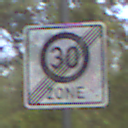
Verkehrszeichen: EndeZone30
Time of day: MorningAfternoon
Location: Outdoor (Urban)
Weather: PartlyCloudy
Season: NotSpecified
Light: Natural